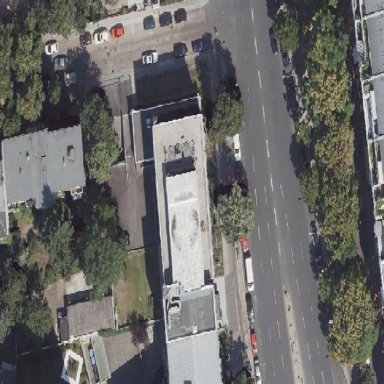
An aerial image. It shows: Office building.